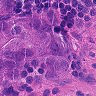
Metastatic tissue present: yes